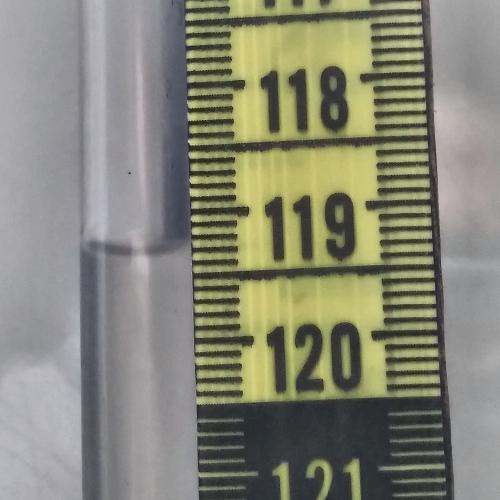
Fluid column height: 119.3 cm